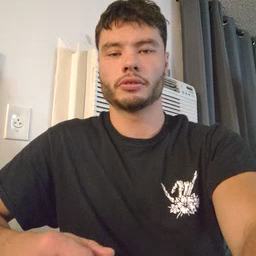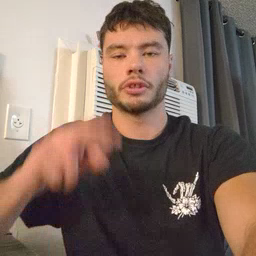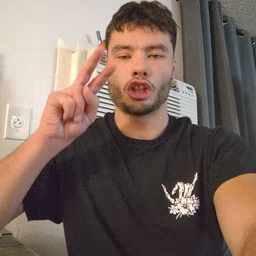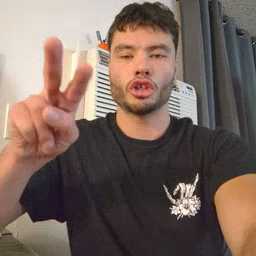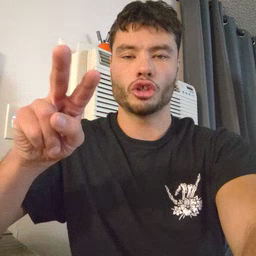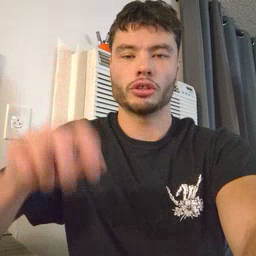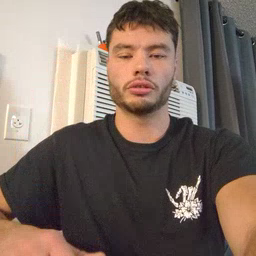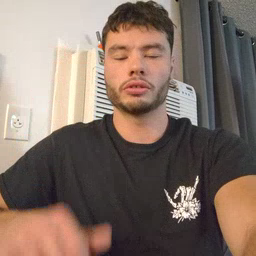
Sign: look